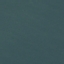
Land use / land cover class: SeaLake